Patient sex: F
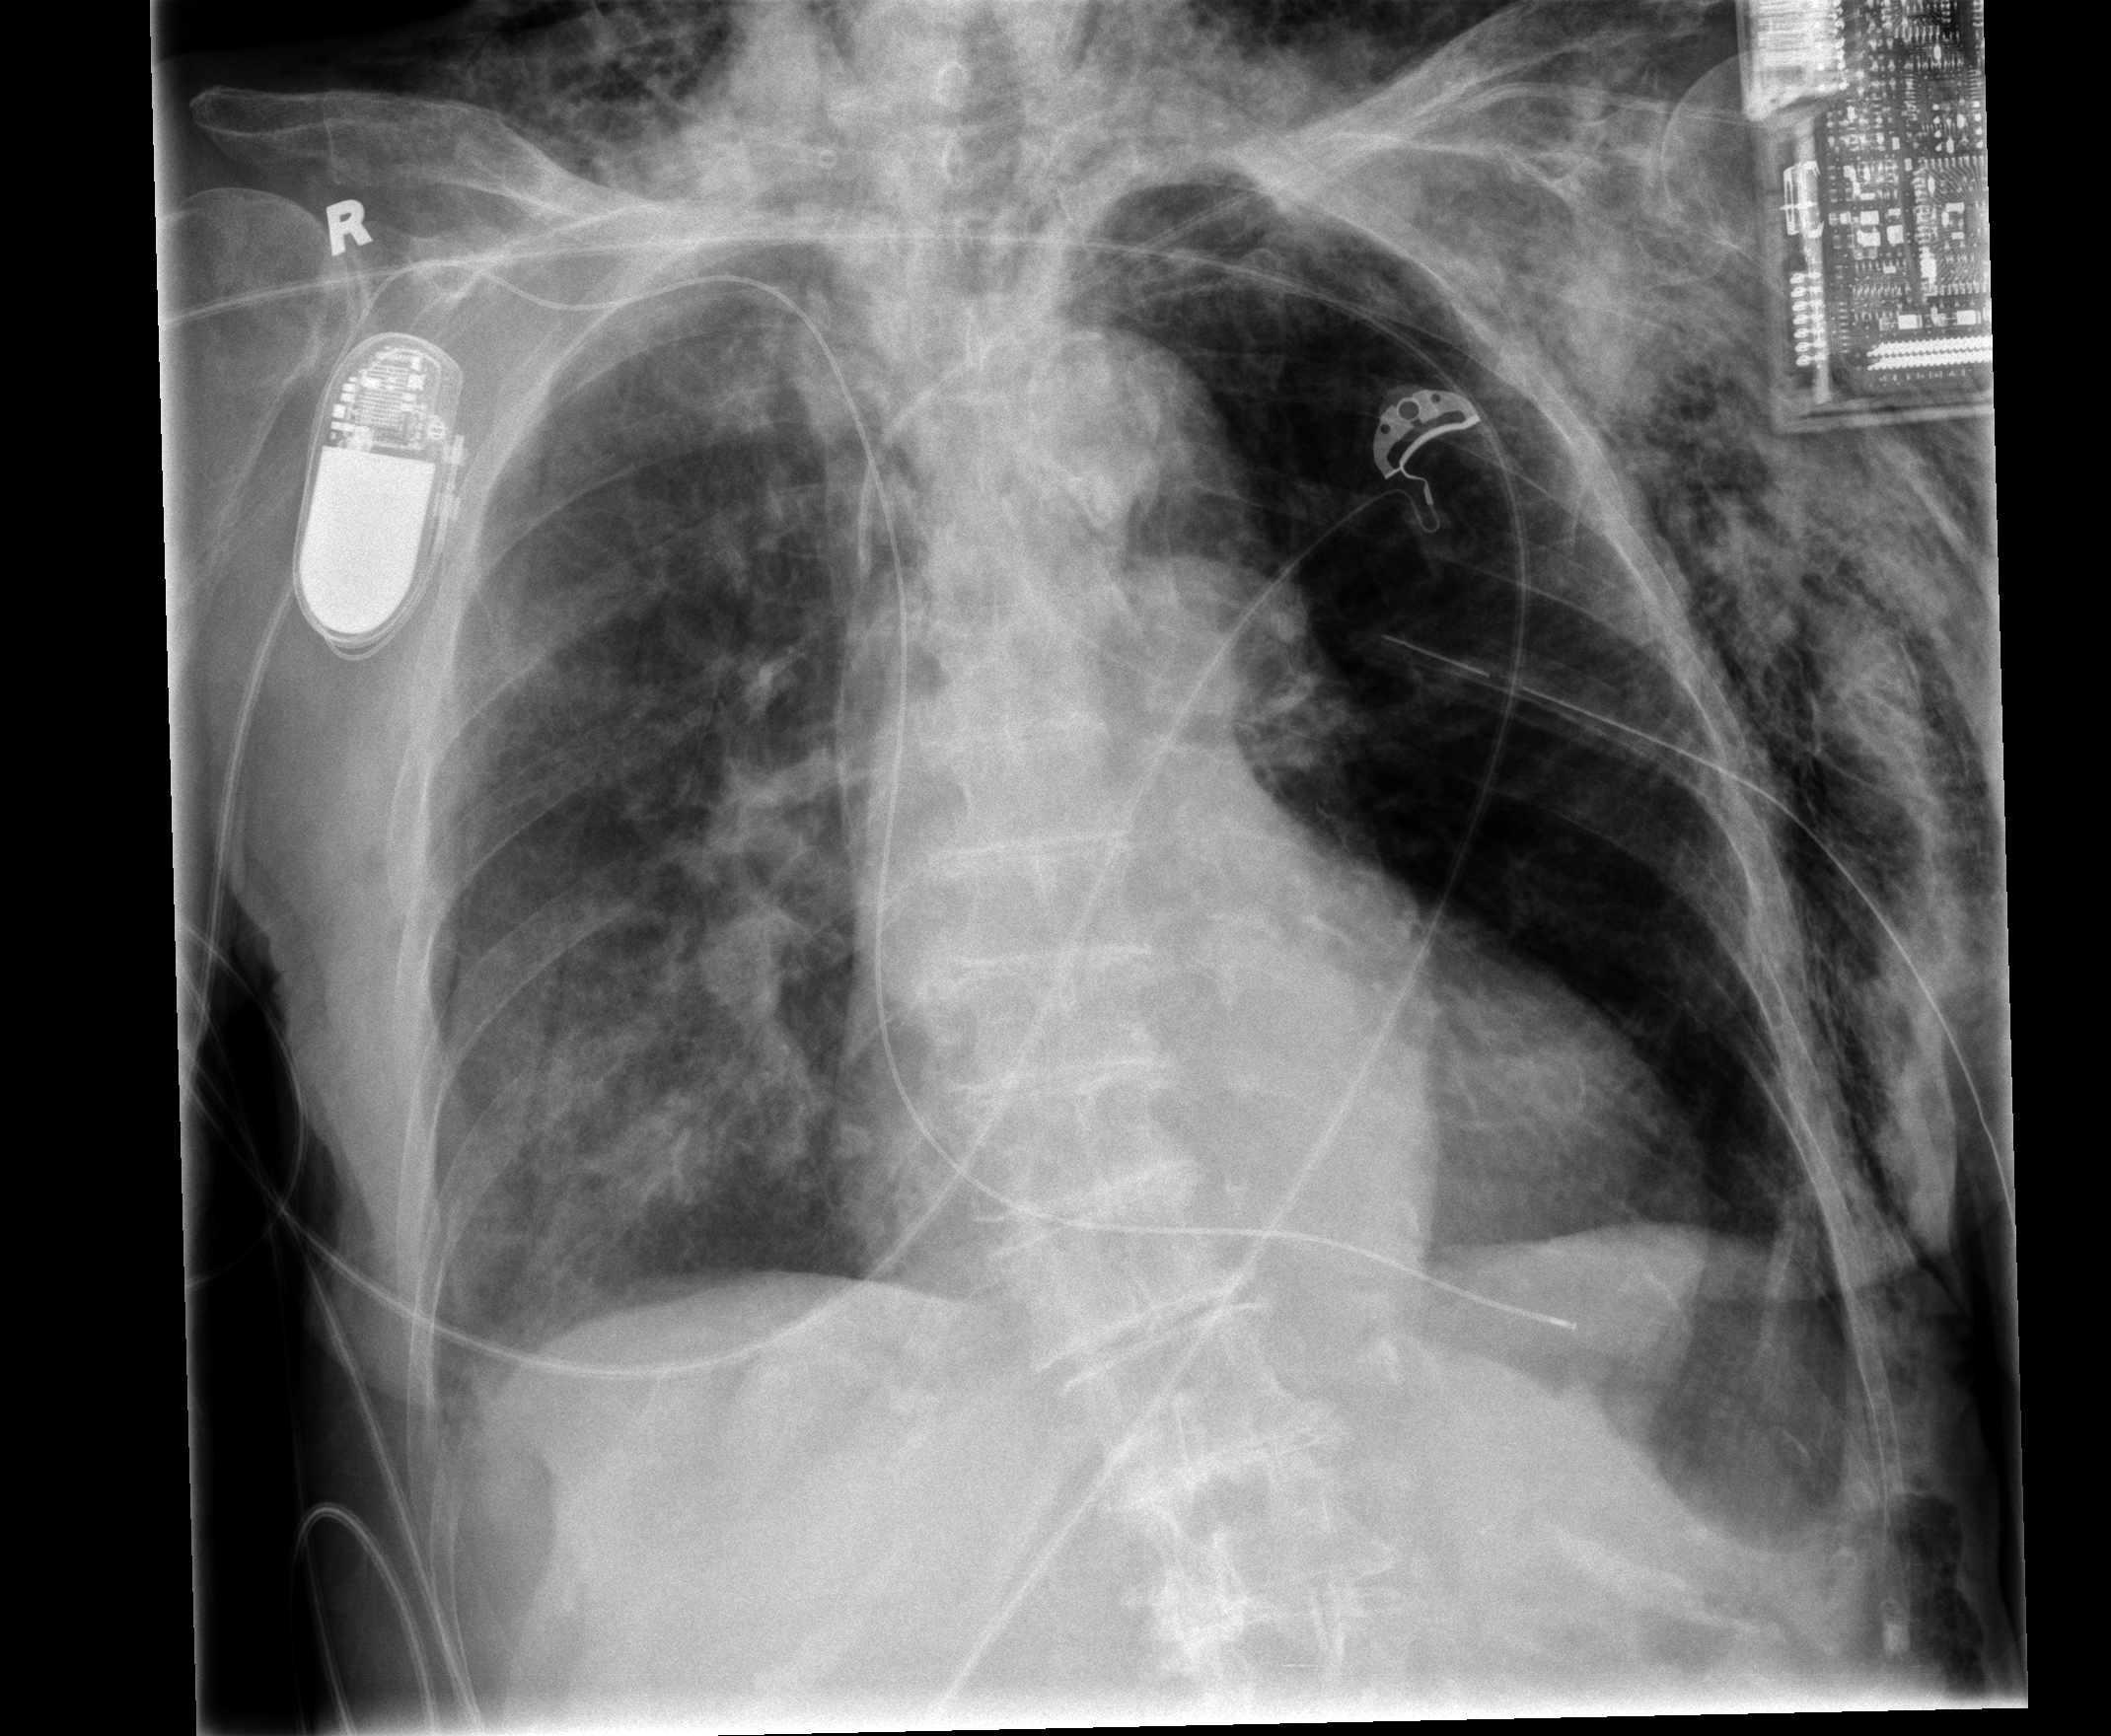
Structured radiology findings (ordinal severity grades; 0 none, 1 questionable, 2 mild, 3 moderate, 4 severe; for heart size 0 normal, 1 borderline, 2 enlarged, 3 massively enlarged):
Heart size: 2
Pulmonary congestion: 0
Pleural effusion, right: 0
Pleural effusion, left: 2
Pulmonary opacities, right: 0
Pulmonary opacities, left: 0
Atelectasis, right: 1
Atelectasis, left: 1